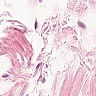
Metastatic tissue present: no